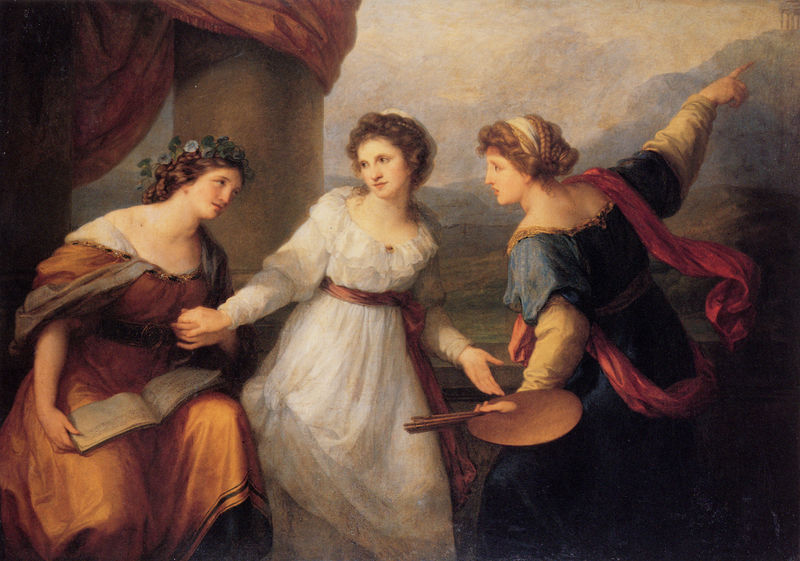
Titel: Selbstbildnis am Scheideweg zwischen Musik und Malerei
Künstler: Angelika Kauffmann
Standort: Moskva
Institution: The Pushkin State Museum of Fine Arts
Schlagwörter: berg, blau, gemälde, gruppe, hand, himmel, kopf, weiß, wolken, frauen, gelb, grün, landschaft, mädchen, ocker, sitzen, blumen, braun, busen, damen, finger, frau, frisur, frisuren, geste, grau, haar, hintergrund, holz, kleid, kleider, orange, profil, schmuck, schwarz, szene, säule, säulen, ölbild, blick, gürtel, rot, schal, schleier, tuch, wiese, fächer, malerei, mode, schleife, gesichter, jung, arm, arme, band, barock, blicke, falten, gesicht, haarschmuck, halten, inkarnat, spitze, stehen, bild, bildnis, gesten, hände, portrait, porträt, schauen, vorhang, hügel, gehen, gewand, gold, haare, mantel, stoff, stoffe, tücher, drei, kaufmann, klassizismus, saum, spitzen, musik, borte, brosche, england, rosa, schulter, schultern, tugend, schärpe, balkon, taille, brüste, noten, berge, lila, violett, weis, haarband, taillen, figuren, grazien, weiblich, zeigefinger, zopf, freizeit, lesen, malerin, muse, rüschen, zeigen, dekolleté, pink, hochsteckfrisuren, antike, buch, stern, himmeö, schweiz, künstler, gefahr, streit, selbstbildnis, literatur, fraue, allegorie, kranz, kunst, künste, künstlerin, lorbeerkranz, malen, mythologie, palette, personifikation, pinsel, heft, gestus, halbprofil, geflochten, musen, nymphen, blumenkranz, diagonale, historismus, wut, fingerzeig, leicht, ballustrade, blütenkranz, hochzeit, tempel, aufklärung, deuten, empire, bänder, allegorien, ärger, klassisch, verzweifelt, tempelanlage, europa, angelika kauffmann, kauffmann, poesie, hinweis, schnürung, bekränzt, himmer, himmel weiss, weisen, scheideweg, farbpalette, mal, zeigegestus, jungfrauen, aufforderung, angelika, empirekleid, empirekleider, pinselbund, die malerei, künstlerinnen, farbpallette, drei grazien, zeigt, deutung, kapuzinerkresse, konflikt, angelika kaufmann, artes, aufgeschalgen, dunkelgelb, gezopft, kaufamm, menscfhen, kaufman, begabt, zorn hass